Question: I need some direction on this project that I am creating. I am currently trying to create a JFrame that automatically opens to the resolution of the screen. I have looked online for help with this aspect of the project and I have found multiple ways to do it. After doing even more research on the methods through the API and reference code of how to use the methods I have put together some code. When I run my program I get a window that pops up like this... (not full screen...)

I would appreciate some pointers on where I messed up, I would prefer help in the way of tips or tricks but I will accept code as well (sorry just trying to learn and not copy code). Thank you for your time.
'''
import java.awt.Toolkit;
import java.awt.Dimension;
import javax.swing.JFrame;
import javax.swing.ImageIcon;
import javax.swing.*;
import java.awt.*;
import java.awt.image.*;
import java.awt.Frame;
public class Window {
private static int ScreenWidth;
private static int ScreenHeight;
public int getWidth(){
return ScreenHeight;
}
public int getLength(){
return ScreenHeight;
}
public void WindowSetup(){
Dimension UserScreen = Toolkit.getDefaultToolkit().getScreenSize();
int ScreenWidth = (int) UserScreen.getWidth();
int ScreenHeight = (int) UserScreen.getHeight();
}
static void CreateJframe(){
JFrame gui = new JFrame("Changeable Resolution");
gui.setDefaultLookAndFeelDecorated(true);
gui.setDefaultCloseOperation(gui.EXIT_ON_CLOSE);
gui.setPreferredSize(new Dimension(ScreenWidth, ScreenHeight));
gui.pack();
gui.setVisible(true);
}
public static void main(String[] args) {
Window window = new Window();
Window.CreateJframe();
}
'''
}
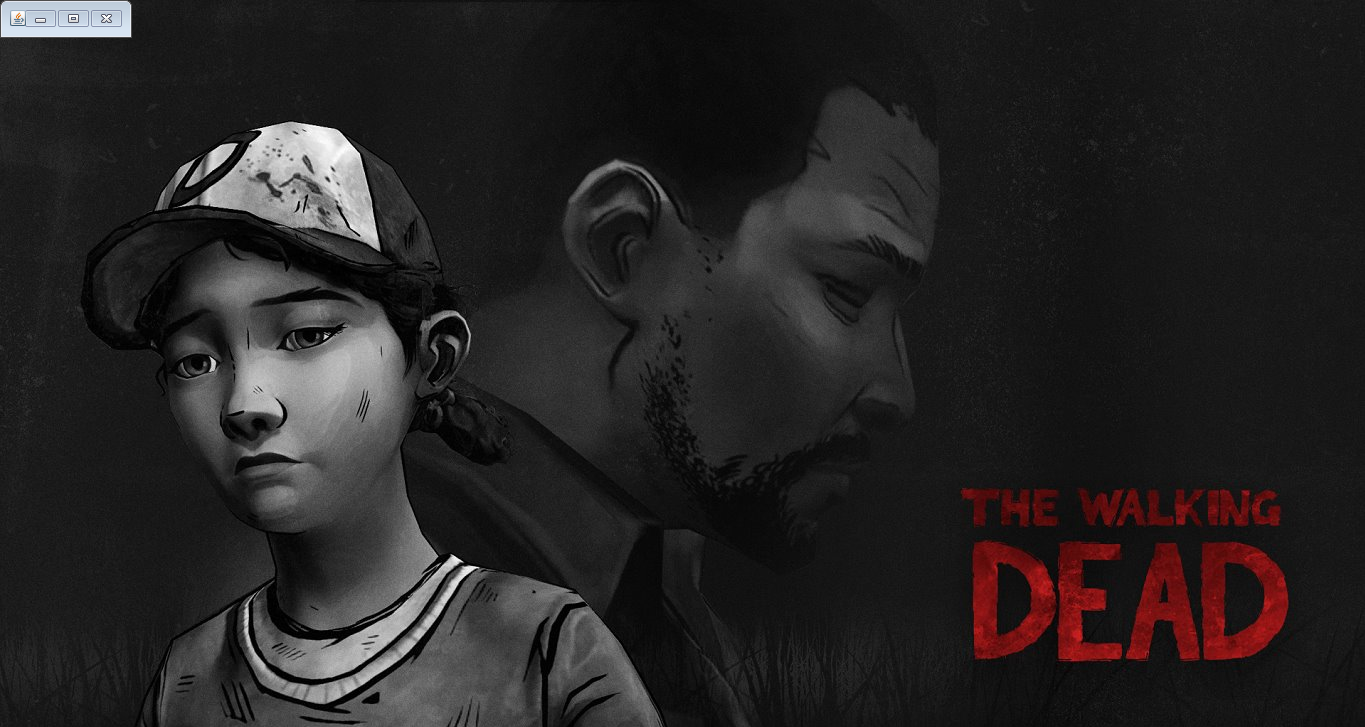
Answer: 1. You never call WindowSetup
2. You assign the results of getScreenSize to local variables
3. Then you call pack...pack uses the preferred size of the content, not the window, to make decisions about who best to size the window.
So that ain't going to work...
The simplest way would be to use 'JFrame#setExtendedState' and pass it 'JFrame.MAXIMIZED_BOTH'
'''
JFrame gui = new JFrame("Changeable Resolution");
gui.setExtendedState(JFrame.MAXIMIZED_BOTH);
gui.setDefaultCloseOperation(gui.EXIT_ON_CLOSE);
gui.pack();
gui.setVisible(true);
'''
Now, you might be saying, but I want to cover the taskbar...
In which case you could try something more like...
'''
GraphicsEnvironment ge = GraphicsEnvironment.getLocalGraphicsEnvironment();
GraphicsDevice gd = ge.getDefaultScreenDevice();
GraphicsConfiguration gc = gd.getDefaultConfiguration();
Rectangle bounds = gc.getBounds();
JFrame gui = new JFrame("Changeable Resolution");
gui.setSize(bounds.width, bounds.height);
gui.setLocation(bounds.x, bounds.y);
gui.setDefaultCloseOperation(gui.EXIT_ON_CLOSE);
gui.setVisible(true);
'''
But you'll probably find that the task bar doesn't like been covered, in that case, you would need to resort to full screen exclusive mode...
See <URL> for more details...